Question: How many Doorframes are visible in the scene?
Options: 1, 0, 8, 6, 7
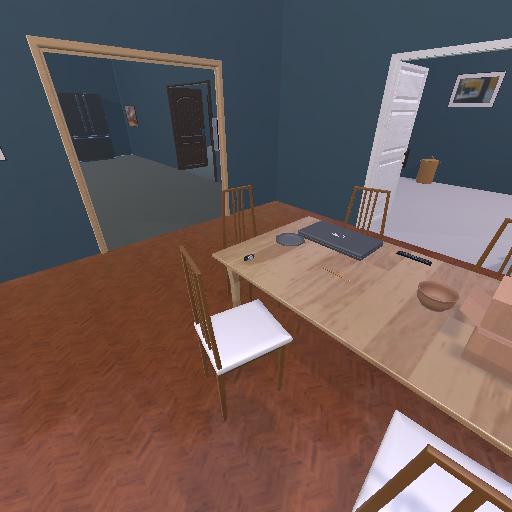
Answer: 1